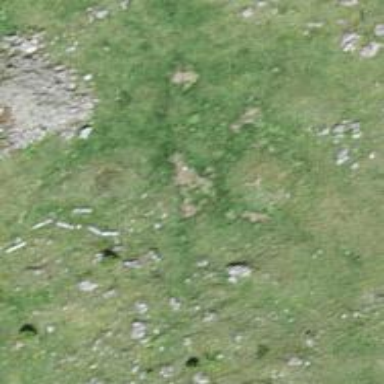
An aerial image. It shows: Needle-leaved tree in natural setting.